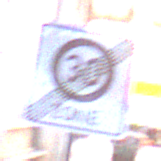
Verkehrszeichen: EndeZone30
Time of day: MorningAfternoon
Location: Outdoor (Urban)
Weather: PartlyCloudy
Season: NotSpecified
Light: Natural